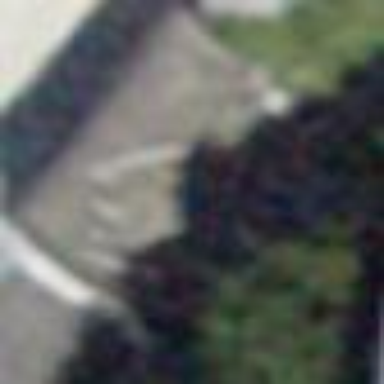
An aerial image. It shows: Garage.